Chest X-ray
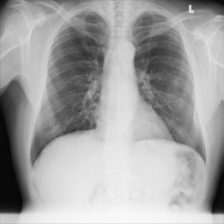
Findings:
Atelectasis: negative
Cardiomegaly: negative
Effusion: negative
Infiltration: negative
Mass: negative
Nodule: negative
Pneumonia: negative
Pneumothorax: negative
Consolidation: negative
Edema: negative
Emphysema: negative
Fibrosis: negative
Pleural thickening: negative
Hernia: negative